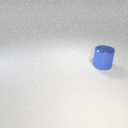
large blue metal cylinder